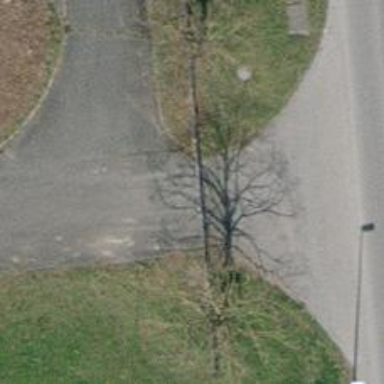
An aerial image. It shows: Gate.